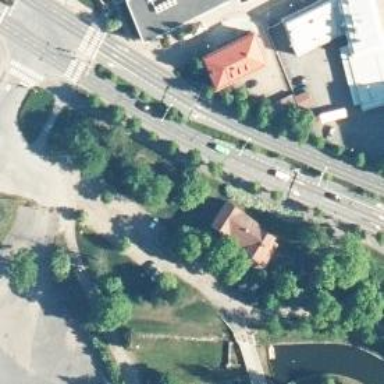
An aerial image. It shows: Grassy area with kerb barrier.